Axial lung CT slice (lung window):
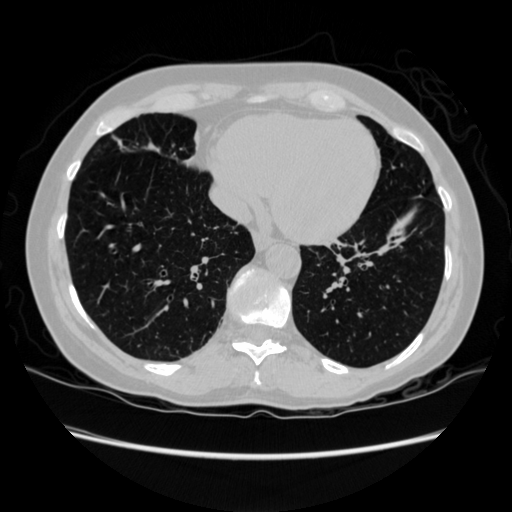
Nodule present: no